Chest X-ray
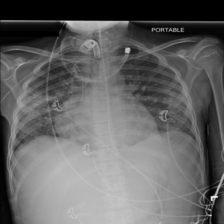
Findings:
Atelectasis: negative
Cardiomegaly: negative
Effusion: negative
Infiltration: negative
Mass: negative
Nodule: negative
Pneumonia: negative
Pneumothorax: negative
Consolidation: negative
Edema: negative
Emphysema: negative
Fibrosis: negative
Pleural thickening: negative
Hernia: negative